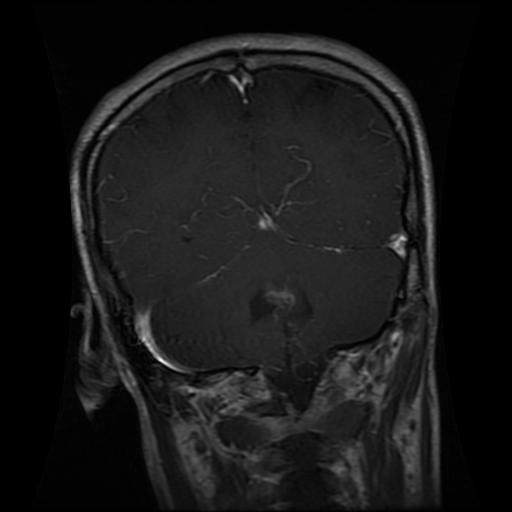
Label: glioma